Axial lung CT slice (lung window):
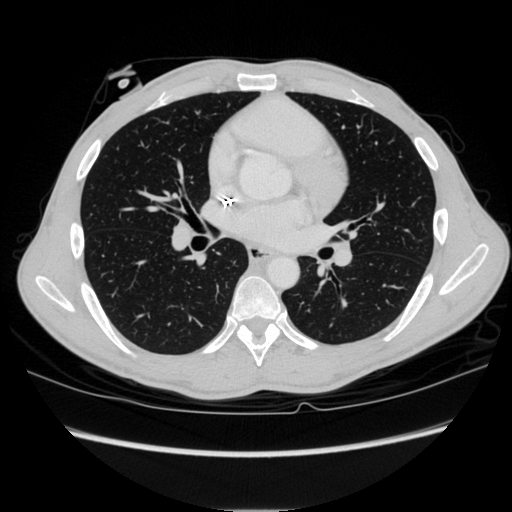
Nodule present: no